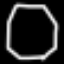
Label: octagon